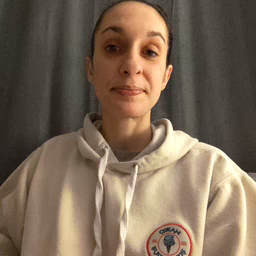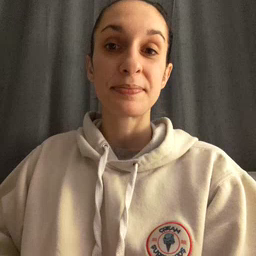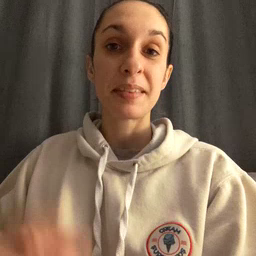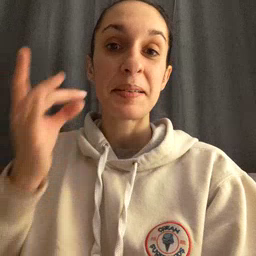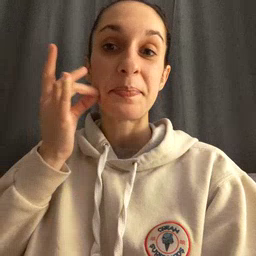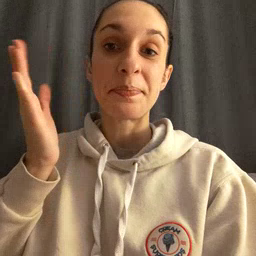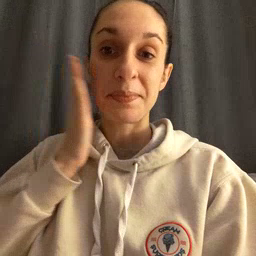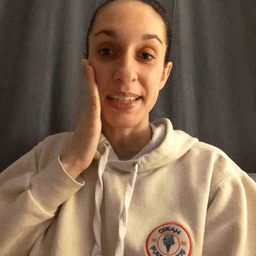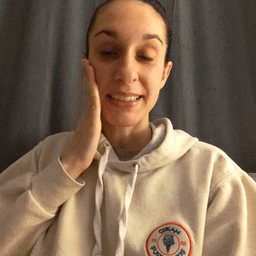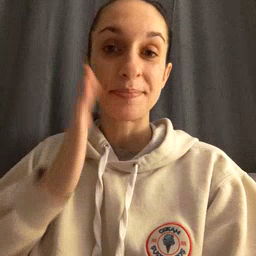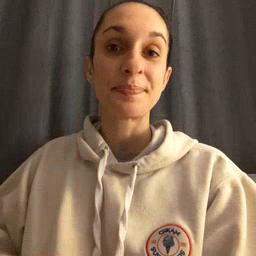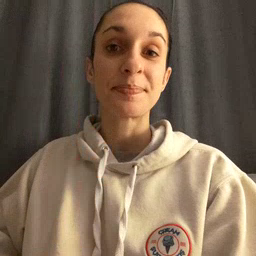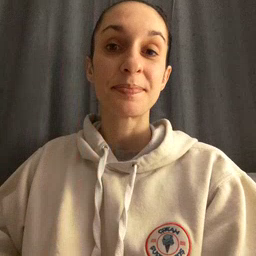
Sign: bee